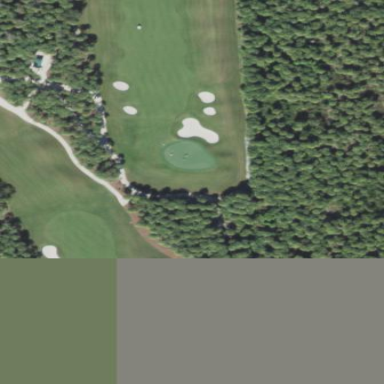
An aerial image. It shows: Sandy area is golf bunker.